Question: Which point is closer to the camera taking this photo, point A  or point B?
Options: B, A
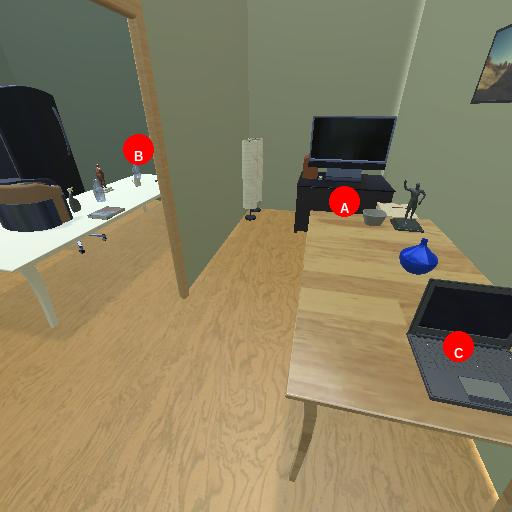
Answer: B